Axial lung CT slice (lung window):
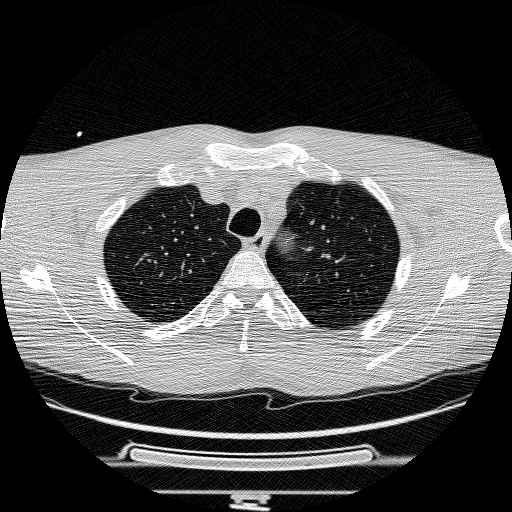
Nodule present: no